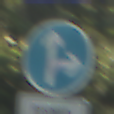
Verkehrszeichen: VorgeschriebeneFahrtrichtungGeradeausOderRechts
Zusatzzeichen unten: BesondereFahrzeugeUndTransportgueter7
Umgebung: Outdoor, Nature
Tageszeit: MorningAfternoon
Wetter: Clear
Licht: Natural
Jahreszeit: NotSpecified
Kontrast: LowContrast